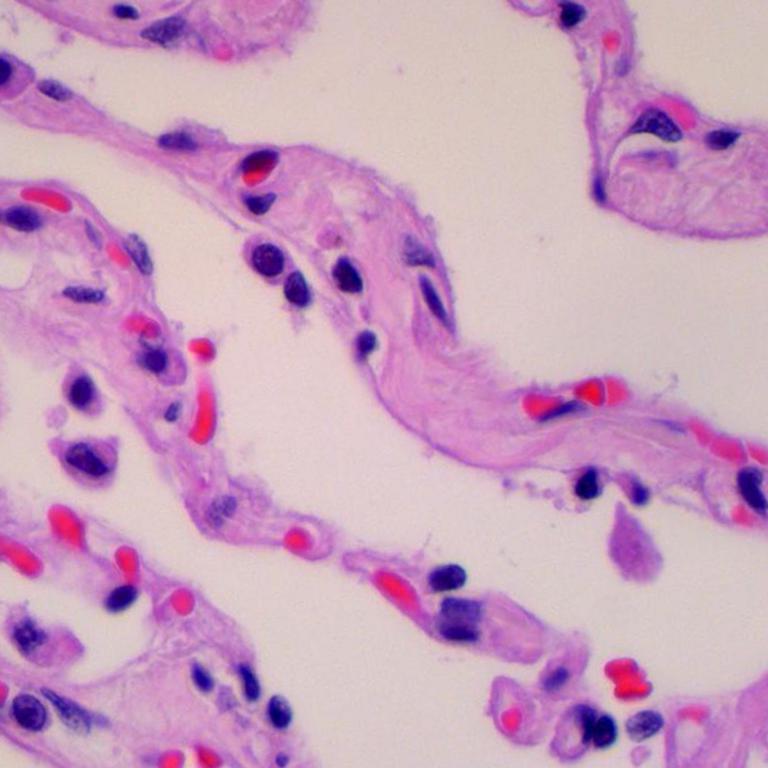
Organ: lung
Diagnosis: benign